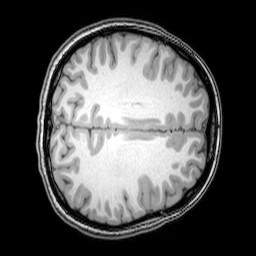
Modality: T1w
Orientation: axial
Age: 25
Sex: female
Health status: healthy
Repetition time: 0.081 s
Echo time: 0.037 s